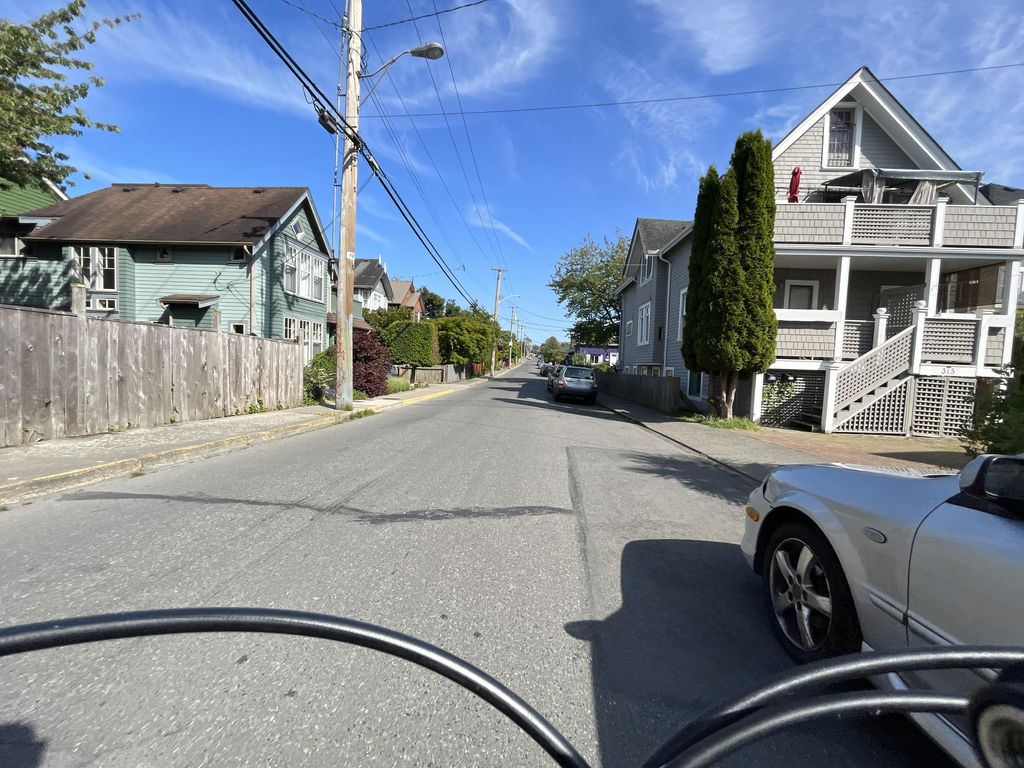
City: victoria